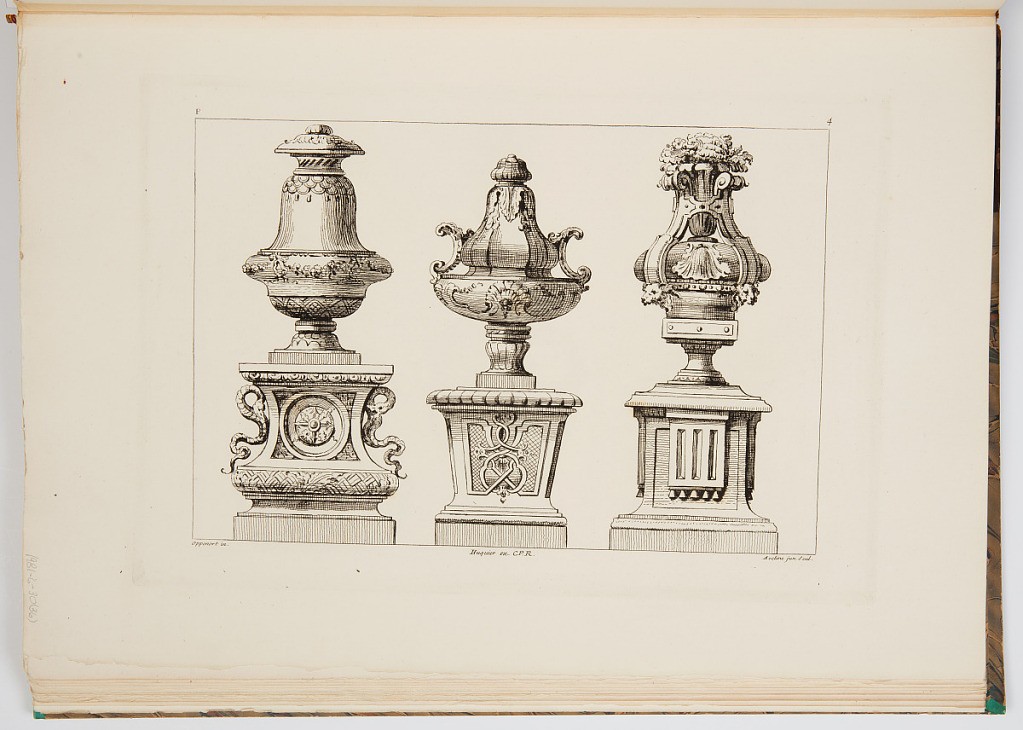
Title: Andiron Designs
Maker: Gilles-Marie Oppenord, French, 1672–1742
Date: ca. 1900
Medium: Photomechanical print
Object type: Bound print
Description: Designs for three andirons, all in the form of lidded vases on top of podiums. the plate is signed and numbered.